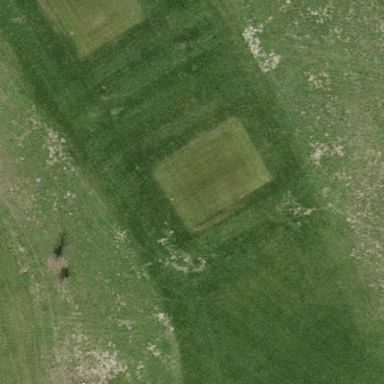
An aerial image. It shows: Golf tee.